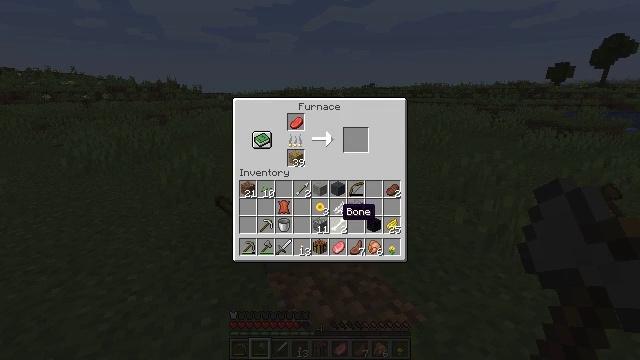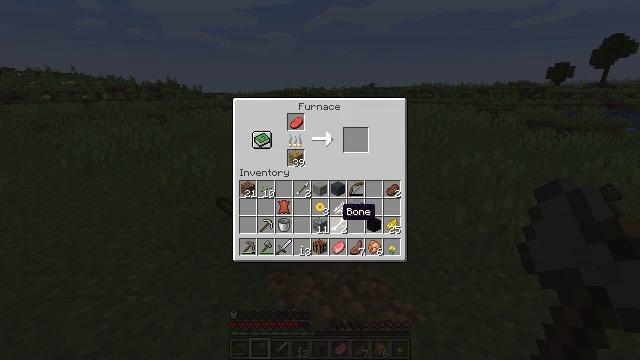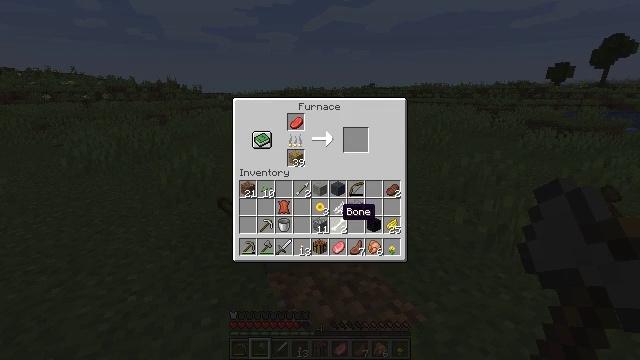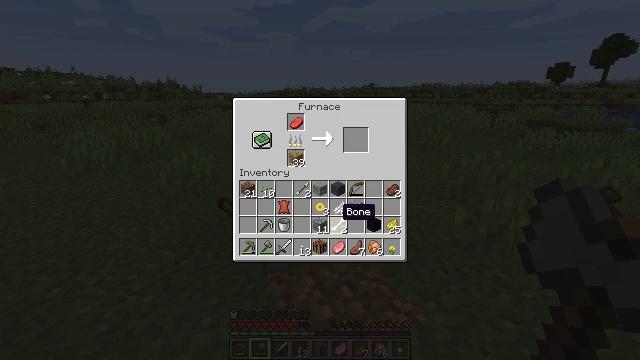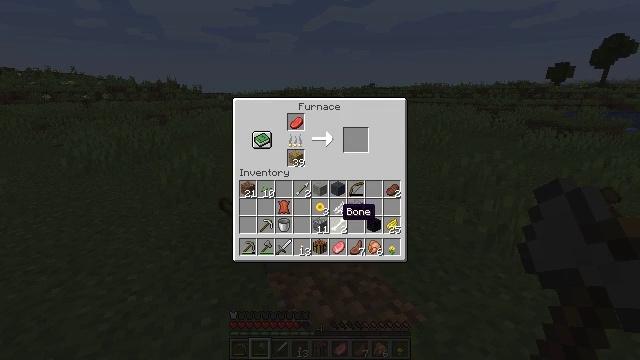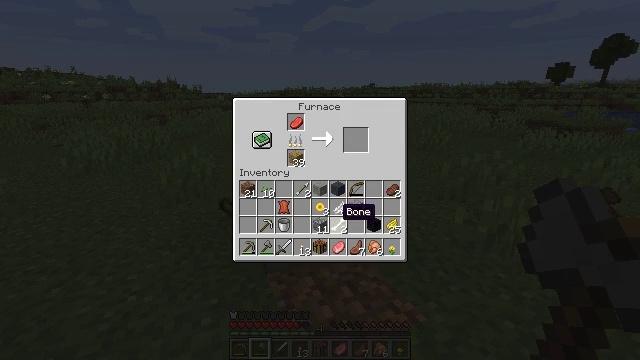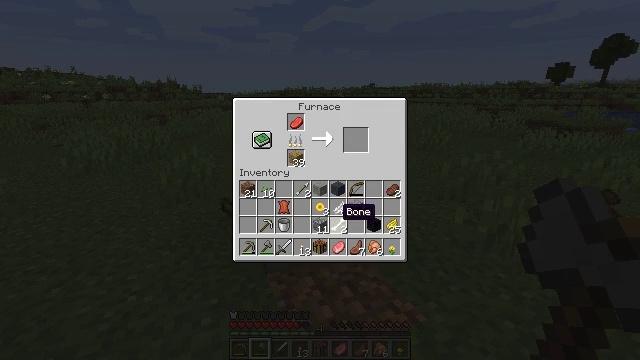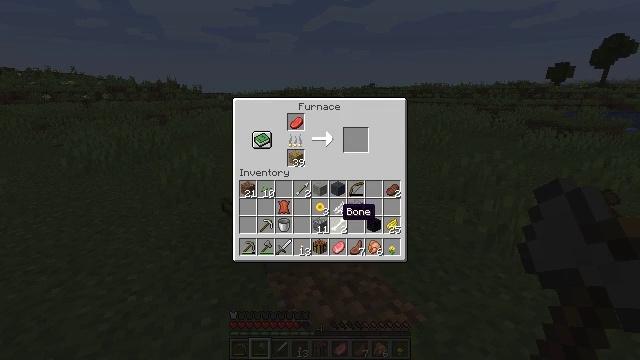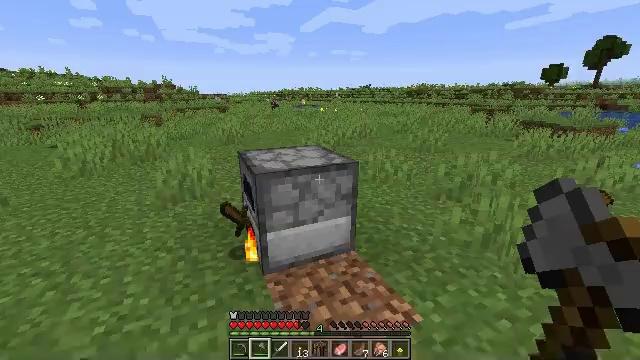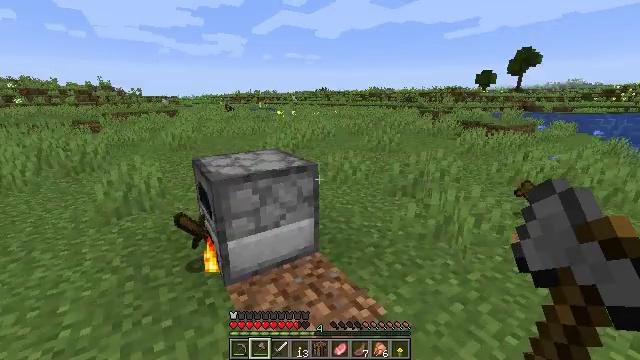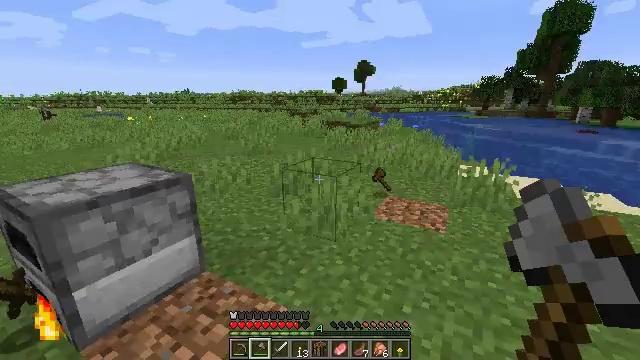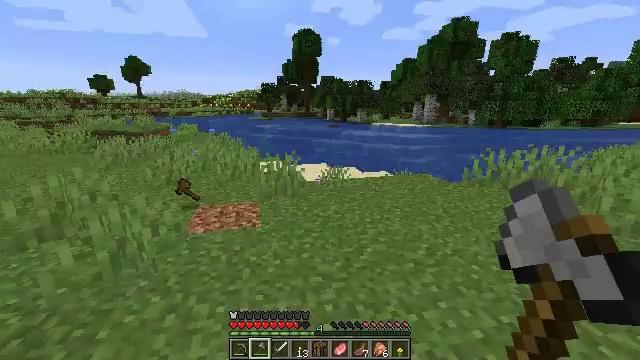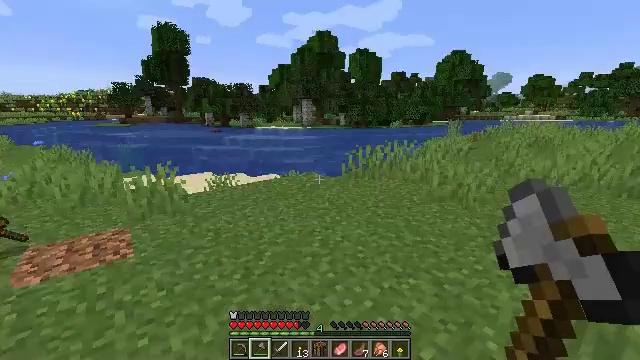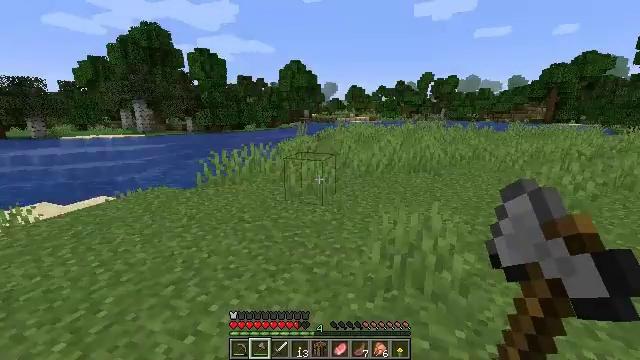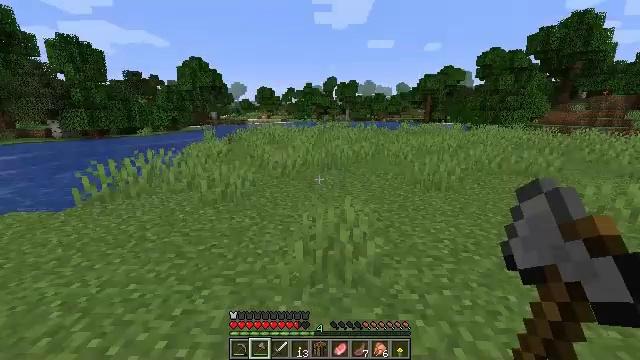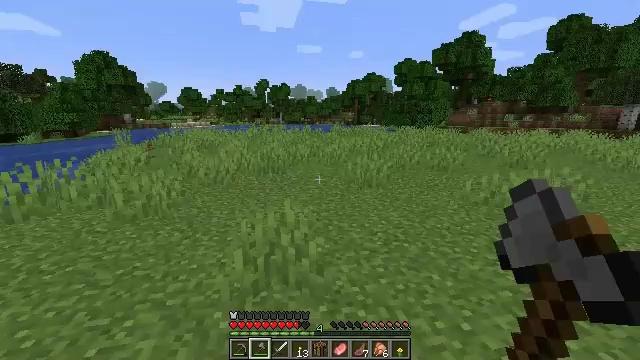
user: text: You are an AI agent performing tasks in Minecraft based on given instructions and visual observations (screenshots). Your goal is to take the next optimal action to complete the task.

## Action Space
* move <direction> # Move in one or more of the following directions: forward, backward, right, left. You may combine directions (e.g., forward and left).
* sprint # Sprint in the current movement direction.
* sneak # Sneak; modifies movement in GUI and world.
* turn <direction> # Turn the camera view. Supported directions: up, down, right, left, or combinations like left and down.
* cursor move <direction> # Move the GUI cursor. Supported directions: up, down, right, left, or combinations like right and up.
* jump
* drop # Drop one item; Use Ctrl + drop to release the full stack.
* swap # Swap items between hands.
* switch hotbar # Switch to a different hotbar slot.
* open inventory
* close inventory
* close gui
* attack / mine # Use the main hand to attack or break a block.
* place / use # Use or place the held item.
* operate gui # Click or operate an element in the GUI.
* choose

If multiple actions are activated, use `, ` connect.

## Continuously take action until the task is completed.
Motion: motion action
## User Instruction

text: Craft bone meal from bones in your inventory.
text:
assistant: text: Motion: no_op
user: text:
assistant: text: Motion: no_op
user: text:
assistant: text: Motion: no_op
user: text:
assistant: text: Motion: no_op
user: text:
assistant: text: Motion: no_op
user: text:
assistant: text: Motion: no_op
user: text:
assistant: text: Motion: no_op
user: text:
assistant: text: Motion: no_op
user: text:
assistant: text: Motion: turn right, close gui
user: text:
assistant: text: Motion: turn right
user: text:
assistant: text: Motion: turn right
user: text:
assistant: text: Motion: turn right
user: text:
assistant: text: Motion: turn right
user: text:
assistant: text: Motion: turn right
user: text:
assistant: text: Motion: turn right
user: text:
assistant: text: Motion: turn right
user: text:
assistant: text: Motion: turn left, open inventory
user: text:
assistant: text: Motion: open inventory
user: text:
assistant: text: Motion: cursor move left, open inventory
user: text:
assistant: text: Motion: no_op
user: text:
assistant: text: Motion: cursor move down
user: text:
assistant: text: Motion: cursor move down
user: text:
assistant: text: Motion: cursor move right and down
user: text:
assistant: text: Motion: cursor move right
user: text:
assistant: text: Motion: cursor move right
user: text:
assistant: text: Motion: cursor move right
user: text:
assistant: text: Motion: cursor move right
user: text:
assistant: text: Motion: cursor move right
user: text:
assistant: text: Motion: cursor move right
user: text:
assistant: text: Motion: no_op